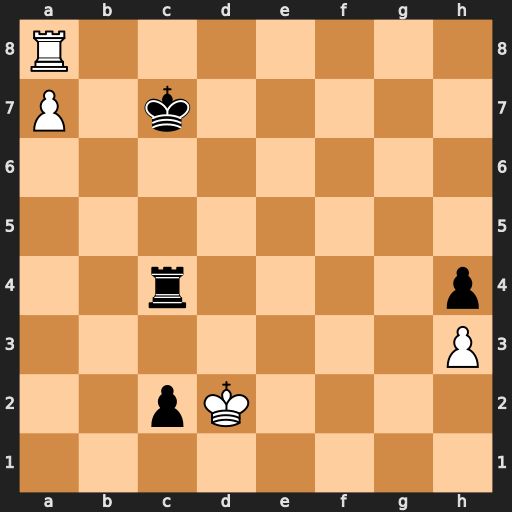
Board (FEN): R7/P1k5/8/8/2r4p/7P/2pK4/8
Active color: w
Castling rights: -
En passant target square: -
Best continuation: Rc8+ Kxc8 a8=Q+